Interaction volume radius: 5 \u00c5
Interaction volume height: 15 \u00c5
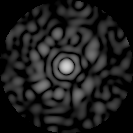
Disorder parameter: 0.8206